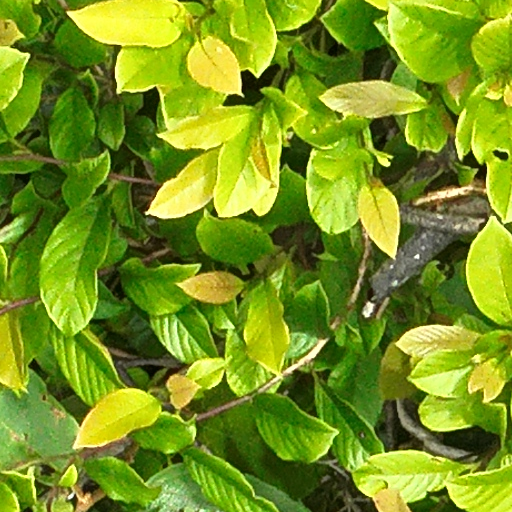
Species: Luehea seemannii
GBIF accepted scientific name: Luehea seemannii
Crown area (m\u00b2): 88.241